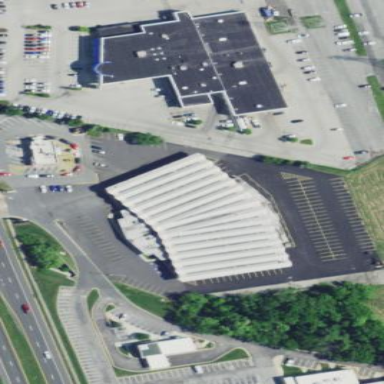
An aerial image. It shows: Commercial building with bowling alley on the leisure land.